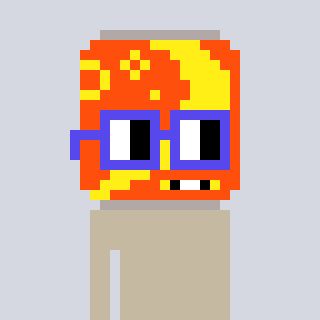
a pixel art character with square blue glasses, a pop-shaped head and a teal-colored body on a cool background